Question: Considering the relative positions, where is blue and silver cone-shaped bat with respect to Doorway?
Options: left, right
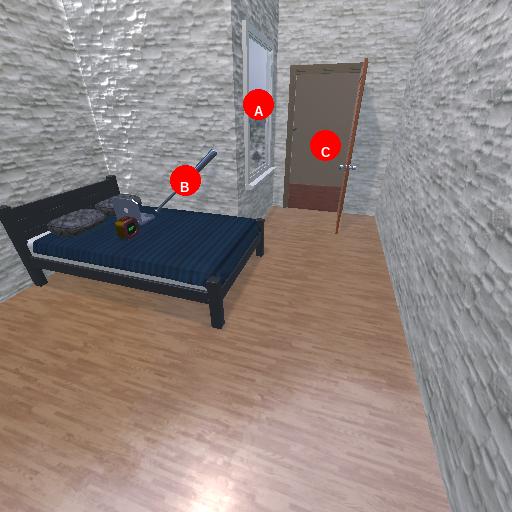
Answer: left